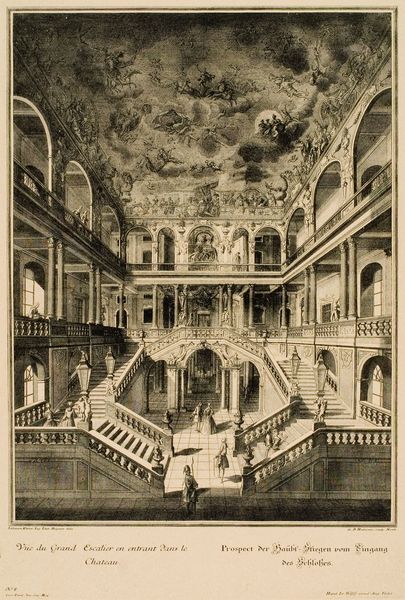
Titel: Prospect der Haubt-Stiegen vom Eingang des Schloßes
Künstler: Salomon Kleiner
Schlagwörter: gemälde, himmel, schatten, menschen, fenster, kleid, laterne, laternen, licht, raum, säule, zeichnung, zimmer, gebäude, haus, schloss, malerei, boden, decke, pferd, engel, schrift, gehstock, saal, sepia, rundbogen, treppe, treppen, geländer, stufen, balkone, galerie, halle, foto, erker, druck, radierung, stich, arkaden, fresken, trepe, treppenhaus, etagen, deckengemälde, museum, postkarte, kupferstich, stockwerke, bildhauer, deckenmalerei, treppenaufgang, werk, stiege, freso, werke, doppelläufig, stiegenaufgang, eute, architekturansicht, chateu, treppenflucht, engelsmalerei, pdoest